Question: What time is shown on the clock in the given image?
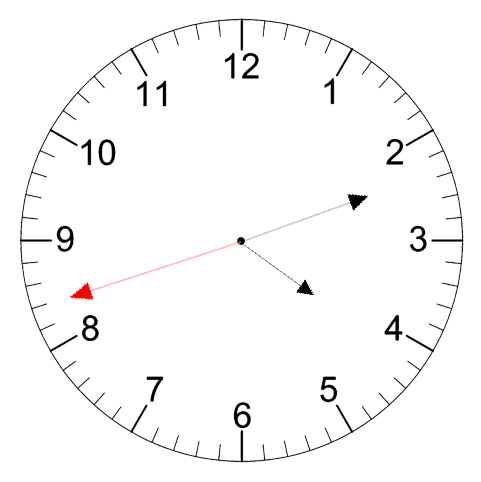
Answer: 04:11:42